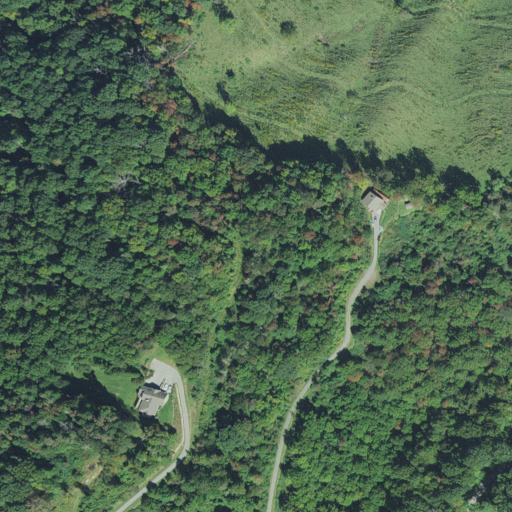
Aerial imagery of mountain in North Carolina named Davis Top containing deciduous forest, shrub, pasture, open development, mixed forest, and low intensity development